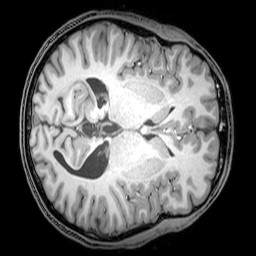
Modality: T1w
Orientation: axial
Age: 22
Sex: male
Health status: healthy
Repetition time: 0.081 s
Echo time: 0.037 s